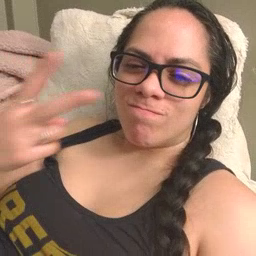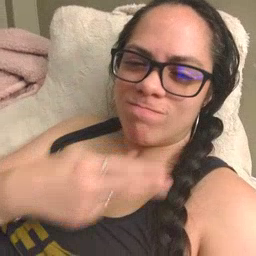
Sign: cut